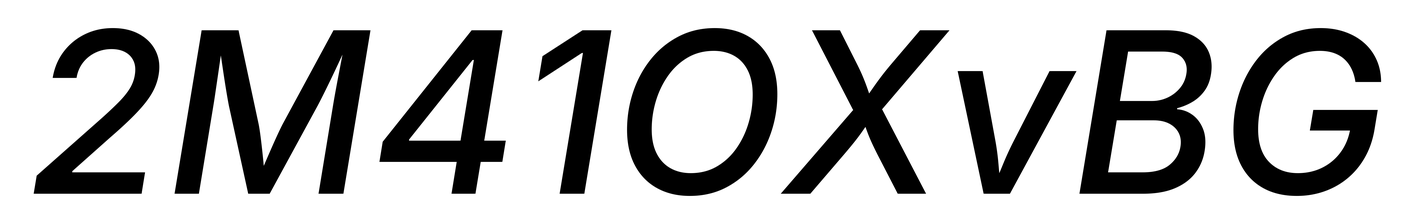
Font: Inter-Italic_Medium_Italic